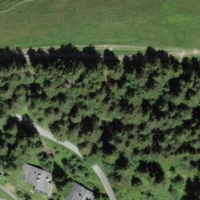
EUNIS habitat code: 44
Species observed at this site:
Hippocrepis comosa